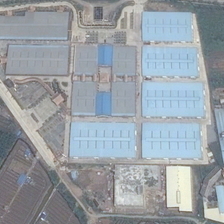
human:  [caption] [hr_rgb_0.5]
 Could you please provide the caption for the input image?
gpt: some buildings and farmlands are in an industrial area .

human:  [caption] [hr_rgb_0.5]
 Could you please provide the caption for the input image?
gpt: some buildings and farmlands are in an industrial area .

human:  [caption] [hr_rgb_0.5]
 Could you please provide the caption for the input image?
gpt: some buildings and farmlands are in an industrial area .

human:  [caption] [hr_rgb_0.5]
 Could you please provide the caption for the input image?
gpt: some buildings and farmlands are in an industrial area .

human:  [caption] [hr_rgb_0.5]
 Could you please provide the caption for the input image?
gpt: some buildings and farmlands are in an industrial area .